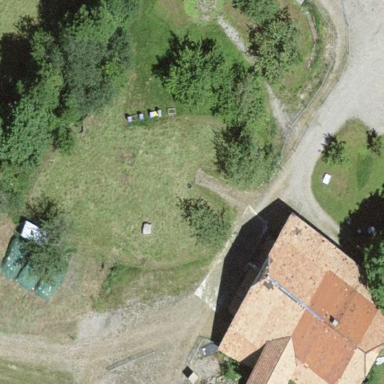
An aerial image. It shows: Farm building.